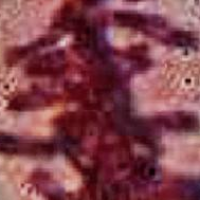
Label: metaphase